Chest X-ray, AP view. Patient: 24 years old, sex M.
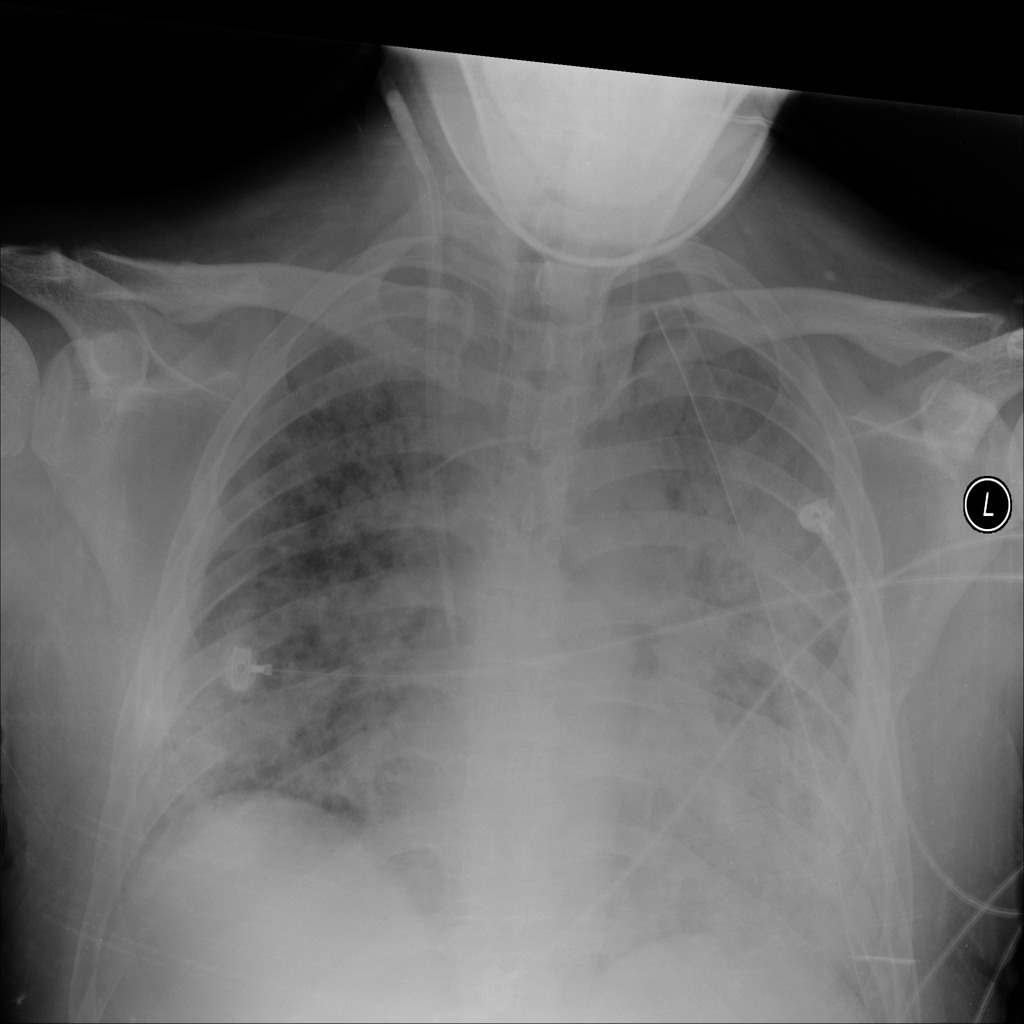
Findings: Infiltration, Pneumothorax